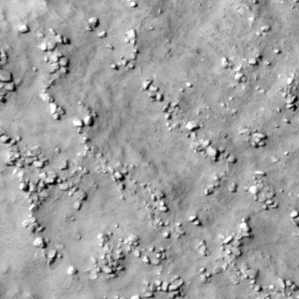
Label: non_frost